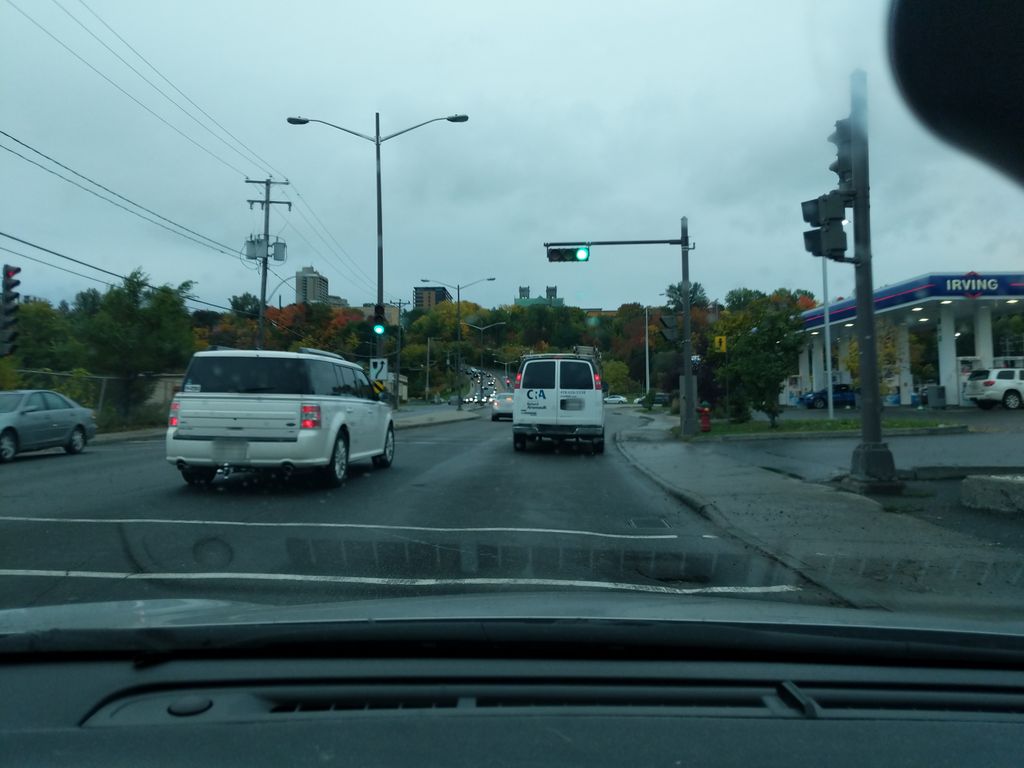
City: quebec_city